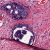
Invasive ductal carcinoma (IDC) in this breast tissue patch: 1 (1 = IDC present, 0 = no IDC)